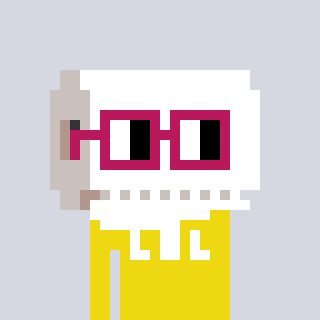
a pixel art character with square dark red glasses, a toiletpaper-full-shaped head and a yellow-colored body on a cool background